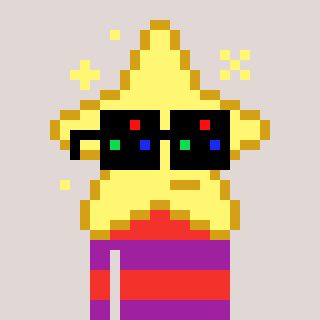
a pixel art character with square black sunglasses, a star-shaped head and a magenta-colored body on a warm background